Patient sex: F
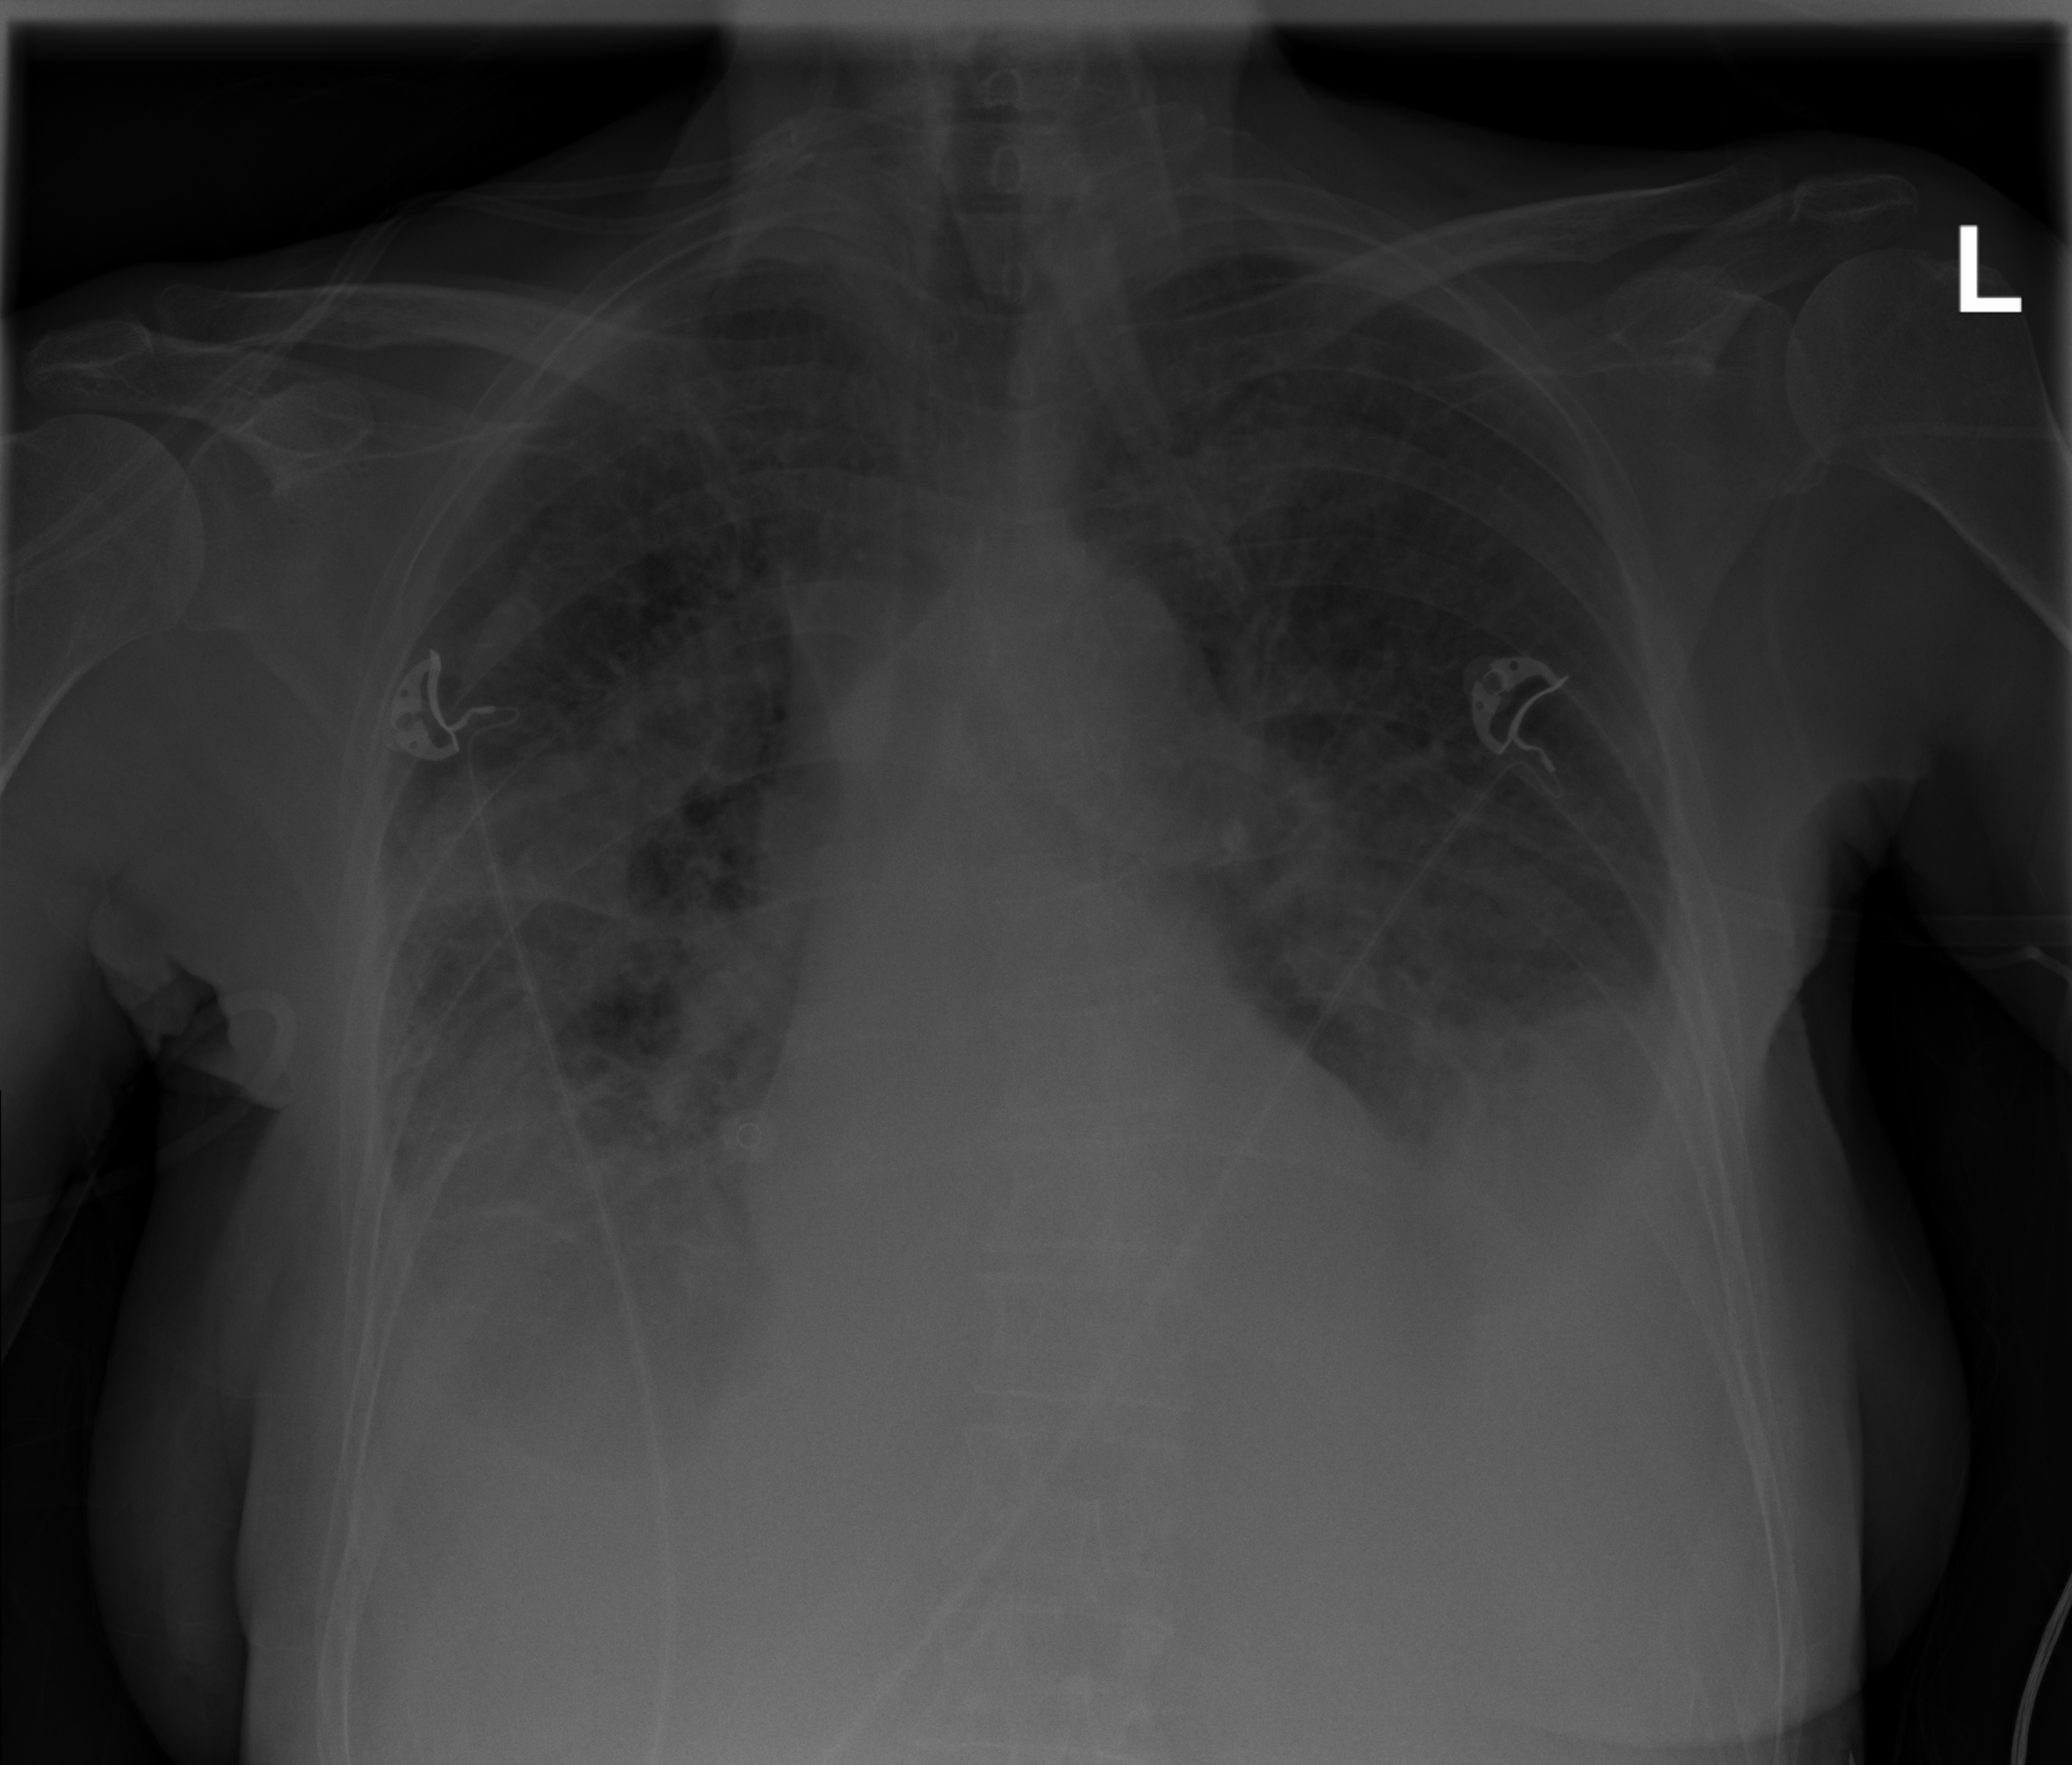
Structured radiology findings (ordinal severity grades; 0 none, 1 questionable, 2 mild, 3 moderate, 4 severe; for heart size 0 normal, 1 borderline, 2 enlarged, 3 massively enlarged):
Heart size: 0
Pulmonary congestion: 3
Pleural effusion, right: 2
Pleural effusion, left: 2
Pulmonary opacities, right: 2
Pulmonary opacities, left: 2
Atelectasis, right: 2
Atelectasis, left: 2